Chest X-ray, AP view. Patient: 73 years old, sex M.
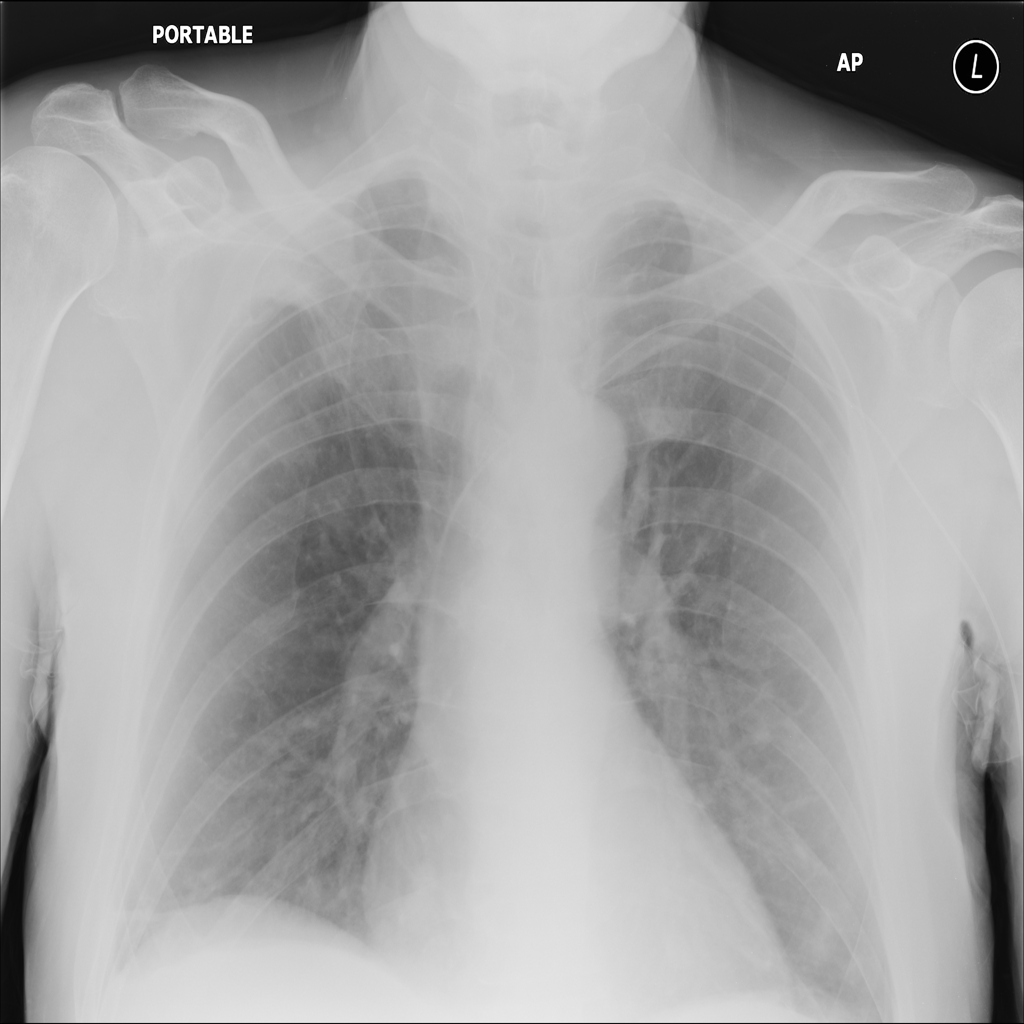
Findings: Nodule